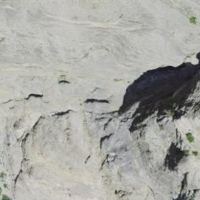
EUNIS habitat code: 48
Species observed at this site:
Monticola solitarius
Linaria cannabina
Chloris chloris
Falco peregrinus
Buteo buteo
Ptyonoprogne rupestris
Sylvia atricapilla
Passer montanus
Turdus merula
Phoenicurus ochruros
Pyrrhocorax graculus
Falco tinnunculus
Corvus corax